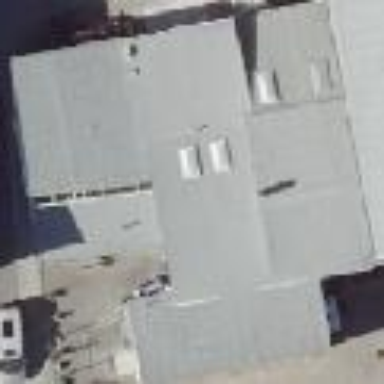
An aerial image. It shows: Commercial building.